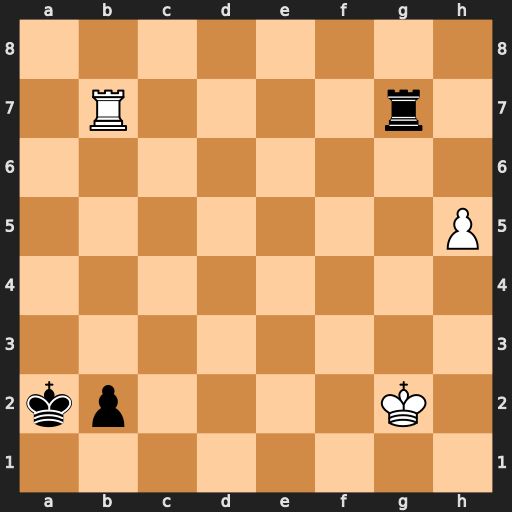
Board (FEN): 8/1R4r1/8/7P/8/8/kp4K1/8
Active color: w
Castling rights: -
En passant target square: -
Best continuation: Rxg7 b1=Q Ra7+ Kb2 Rb7+